Question: I'm very new to R and I was just playing around with a project to plot projected population growth of Alabama counties from 2010 to 2020. Here's my code:
'''
dat <- read.table("C:/Users/rasmus/Documents/countyinfo.txt", sep=" ", header=TRUE)
library(ggplot2)
library(maps)
library(ggmap)
mdat <- map_data('county')
str(mdat)
al1 = get_map(location = c(lon = -86.304474, lat = 32.362563),
zoom = 7, maptype = 'roadmap')
al1MAP = ggmap(al1) +
geom_point(data=dat,inherit.aes = FALSE,
aes(y=Lat, x=Lon, map_id=County, size=Growth), col="red") +
borders("state", colour="red", alpha=0.8) +
borders("county", colour="blue", alpha=0.5)
al1MAP
'''
Now, I have two questions.
1) The state borders seem to be doing weird things. Here's a screenshot with the county overlay turned off:

2) Given that this is only about Alabama, I would like to turn borders outside the state borders off, but I don't know how to do that. My guess would be to experiment with 'xlim' and 'ylim', but I don't know how to restrict those to the Alabama border polygon.
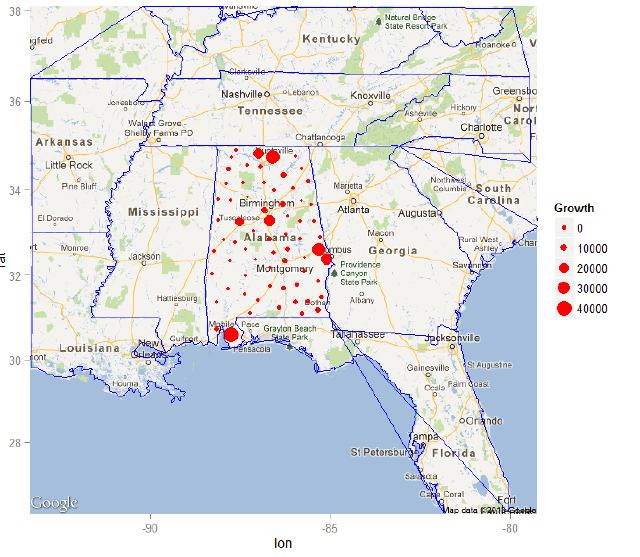
Answer: It seems that with function 'borders()' for coordinates of some states are connected together.
To solve this problem you can store 'state' borders as separate data frame using 'map_data()' and then add 'state' borders using 'geom_path()' to your map. In 'geom_path()' add 'group=region' to ensure that points are connected only according one region.
To show borders just for the Alabama counties you should add argument 'region="alabama"' to function 'borders()'.
'''
al1 = get_map(location = c(lon = -86.304474, lat = 32.362563),
zoom = 6, maptype = 'roadmap')
mdat <- map_data('state')
ggmap(al1) +
geom_path(data=mdat,aes(x=long,y=lat,group=region),colour="red",alpha=0.8)+
borders("county", colour="blue", alpha=0.5,region="alabama")
'''